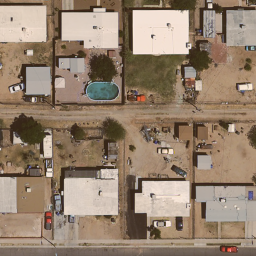
Label: residential